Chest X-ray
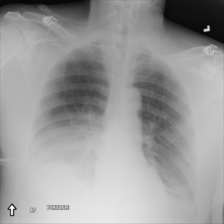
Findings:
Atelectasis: positive
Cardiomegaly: negative
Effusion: positive
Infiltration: negative
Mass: negative
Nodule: negative
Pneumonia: negative
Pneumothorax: negative
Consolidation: negative
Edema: negative
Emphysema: negative
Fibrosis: negative
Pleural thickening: negative
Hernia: negative